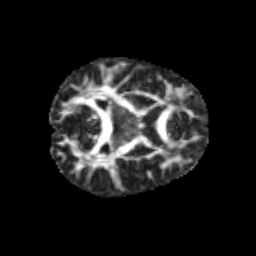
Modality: FA
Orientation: axial
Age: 12
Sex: female
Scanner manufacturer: siemens
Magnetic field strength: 3 T
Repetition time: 3.8 s
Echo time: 0.07 s